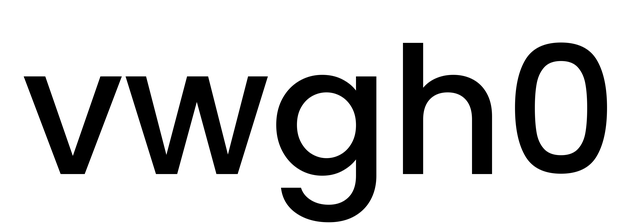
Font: Poppins-Medium